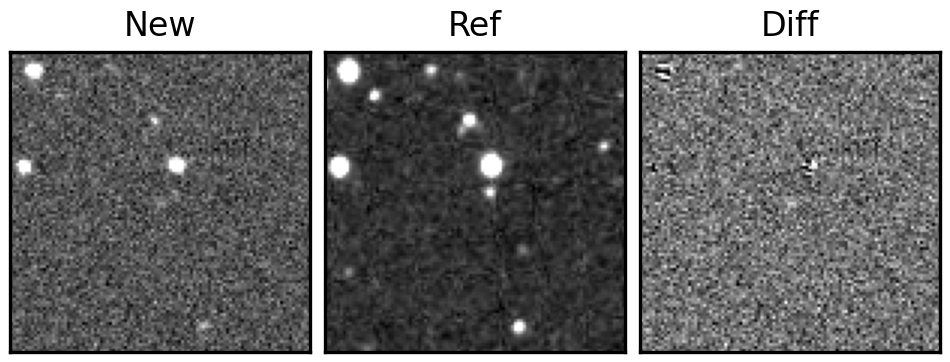
Label: real